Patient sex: M
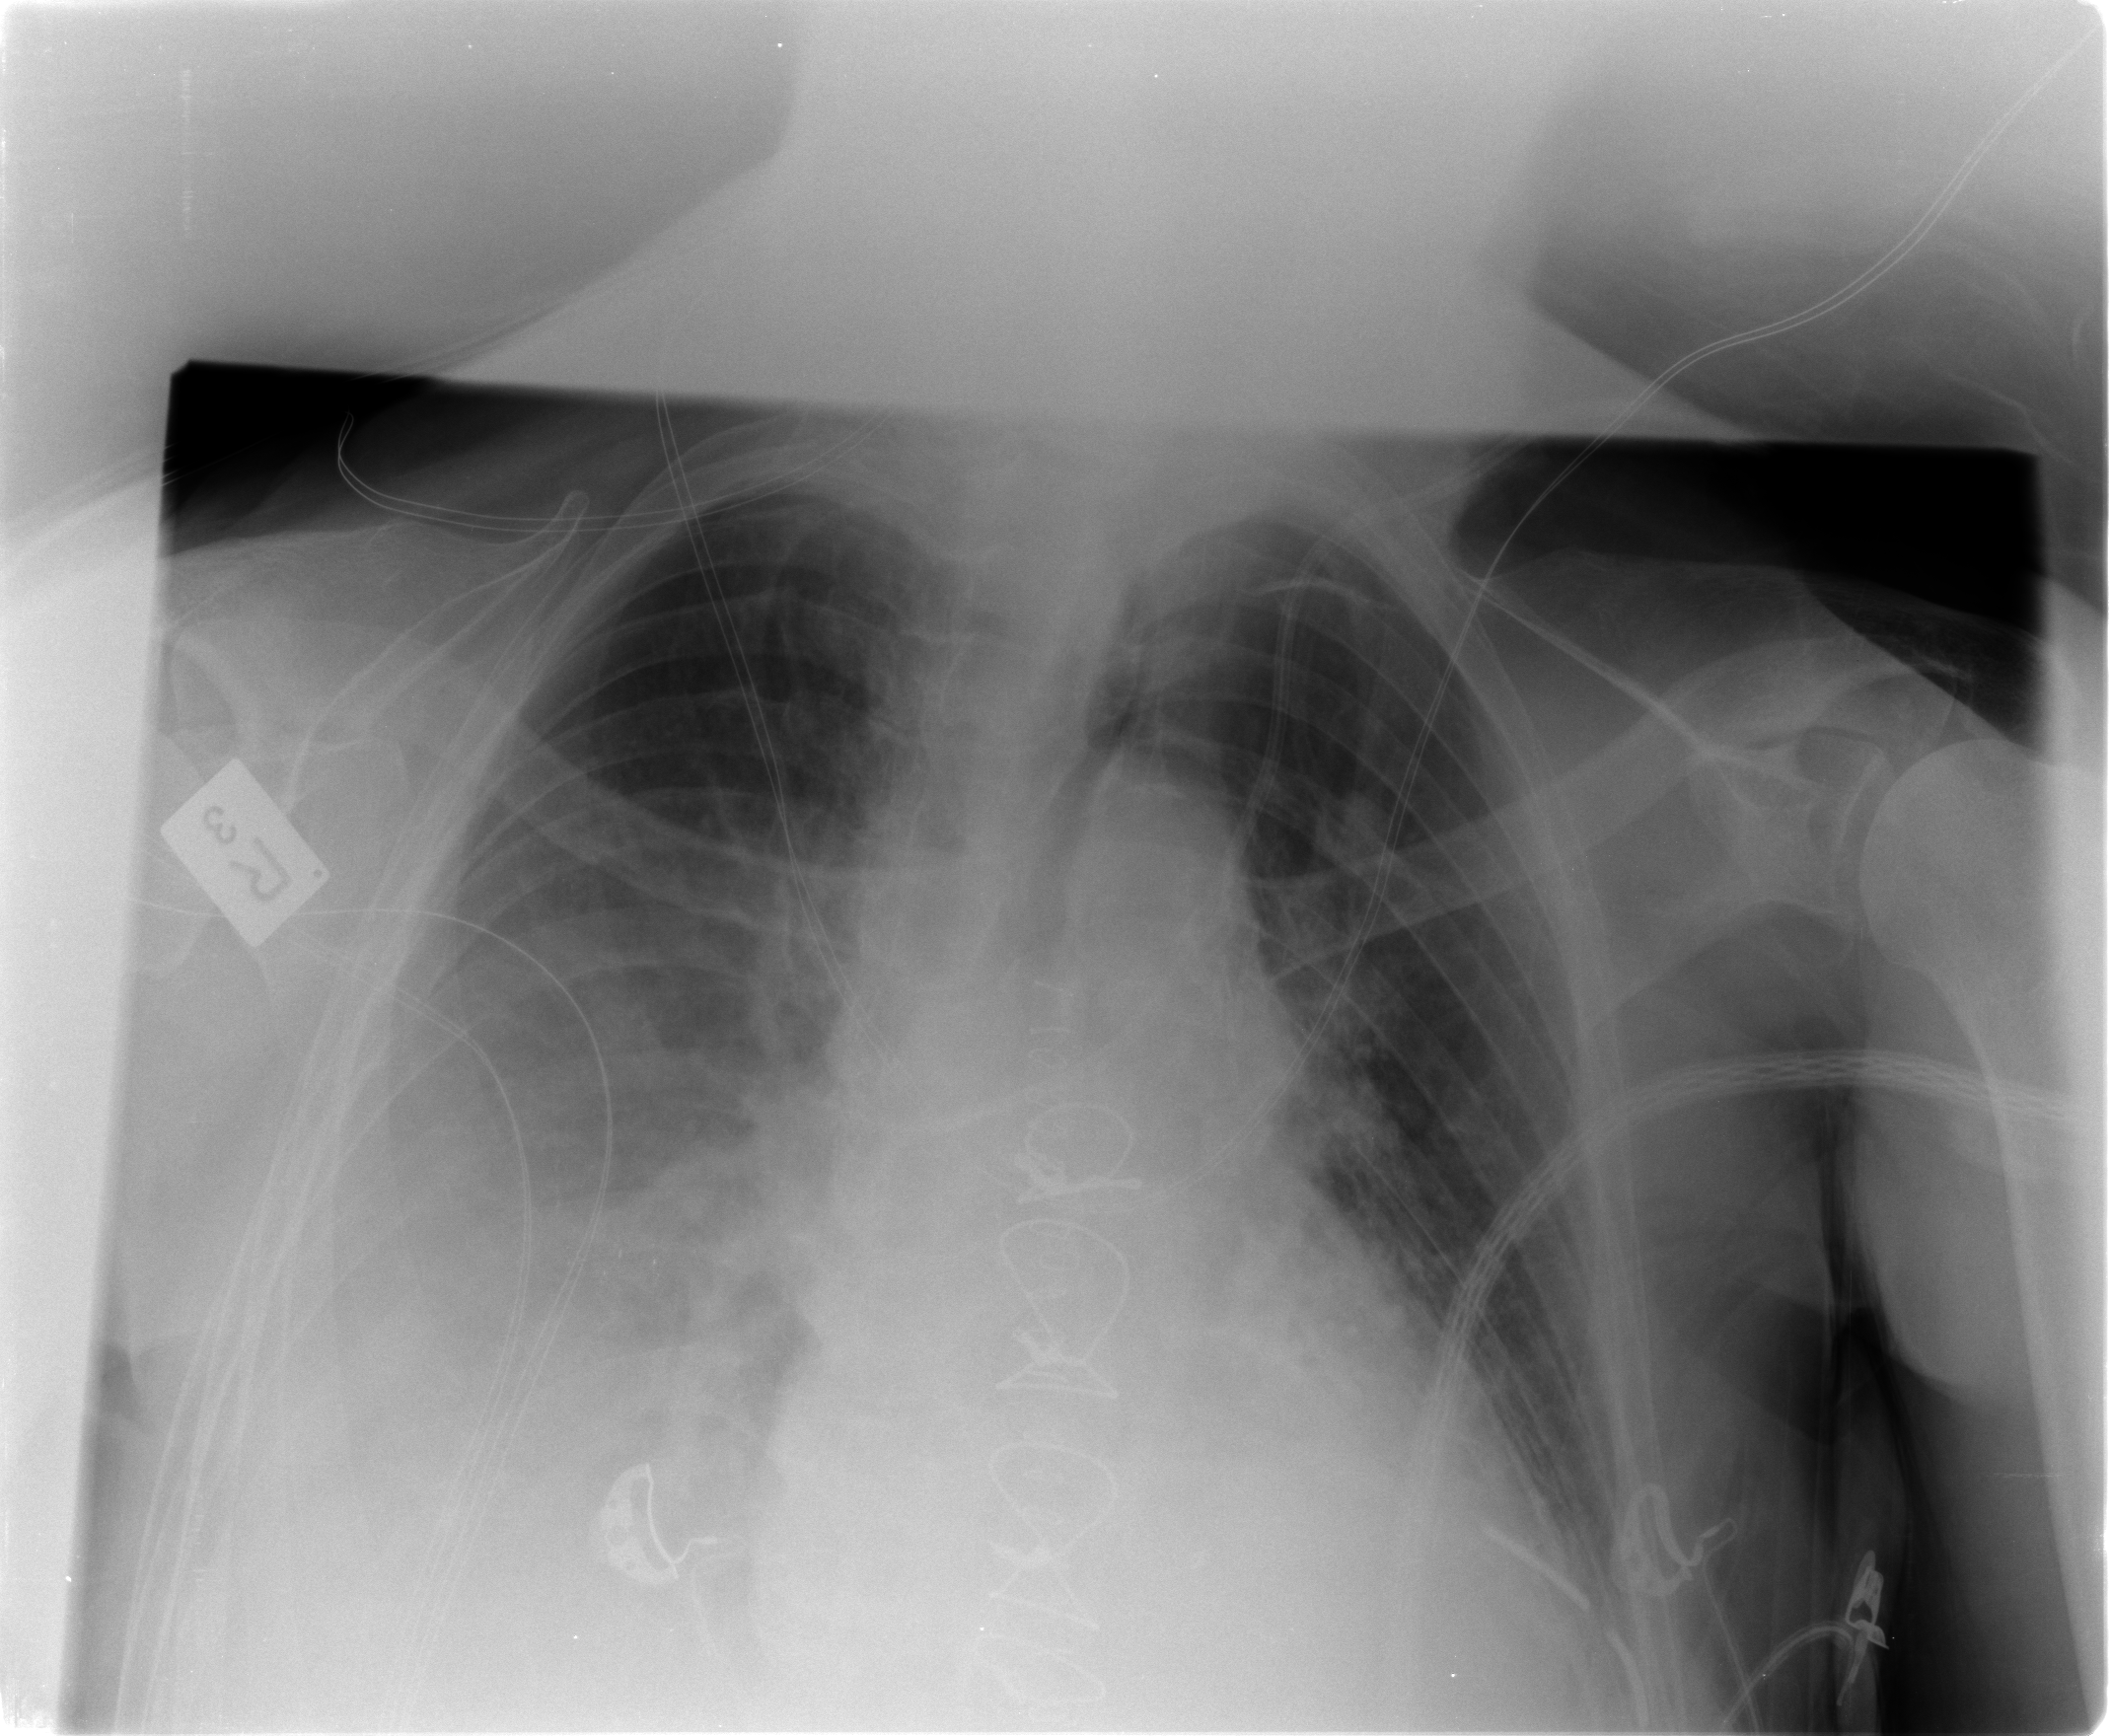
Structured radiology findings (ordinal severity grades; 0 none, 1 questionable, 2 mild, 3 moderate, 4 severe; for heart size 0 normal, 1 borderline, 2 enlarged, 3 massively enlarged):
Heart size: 0
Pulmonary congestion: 2
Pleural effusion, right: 3
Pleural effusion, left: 1
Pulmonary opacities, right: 1
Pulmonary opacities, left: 0
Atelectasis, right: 2
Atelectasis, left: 2